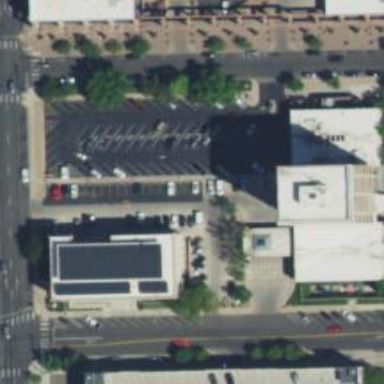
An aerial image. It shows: Parking space.